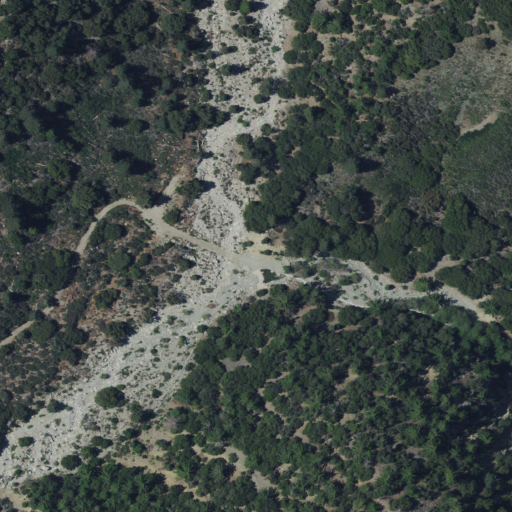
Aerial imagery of valley in California named Sawmill Canyon containing grassland, evergreen forest, shrub, and mixed forest